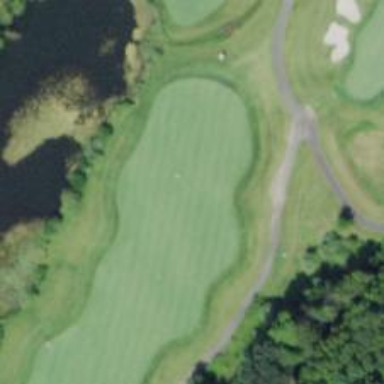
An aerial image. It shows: View of golf hole.